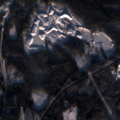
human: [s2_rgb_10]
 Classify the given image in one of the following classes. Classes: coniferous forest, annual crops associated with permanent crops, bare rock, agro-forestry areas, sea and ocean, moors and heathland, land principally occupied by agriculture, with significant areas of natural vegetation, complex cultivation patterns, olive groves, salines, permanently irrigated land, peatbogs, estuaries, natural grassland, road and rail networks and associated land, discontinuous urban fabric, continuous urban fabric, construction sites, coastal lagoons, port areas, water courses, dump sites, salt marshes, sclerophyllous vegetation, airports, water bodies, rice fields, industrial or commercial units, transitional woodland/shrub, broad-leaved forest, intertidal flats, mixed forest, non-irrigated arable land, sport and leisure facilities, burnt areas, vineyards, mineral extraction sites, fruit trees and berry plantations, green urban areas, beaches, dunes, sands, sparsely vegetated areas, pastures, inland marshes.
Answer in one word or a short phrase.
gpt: discontinuous urban fabric, mineral extraction sites, coniferous forest, mixed forest